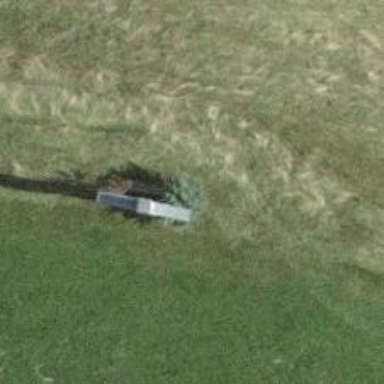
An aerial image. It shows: Wayside cross with historic significance.